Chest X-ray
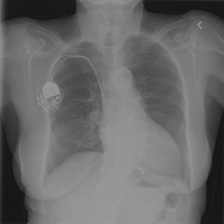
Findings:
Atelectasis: negative
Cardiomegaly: positive
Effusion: negative
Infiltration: negative
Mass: negative
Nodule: negative
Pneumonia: negative
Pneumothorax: negative
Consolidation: negative
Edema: negative
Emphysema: negative
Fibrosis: negative
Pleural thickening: negative
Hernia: negative